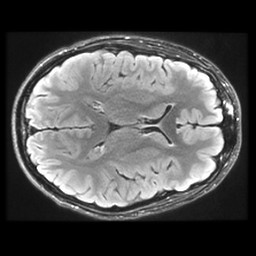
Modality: FLAIR
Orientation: axial
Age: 19
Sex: male
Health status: healthy
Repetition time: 12 s
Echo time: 0.09782 s